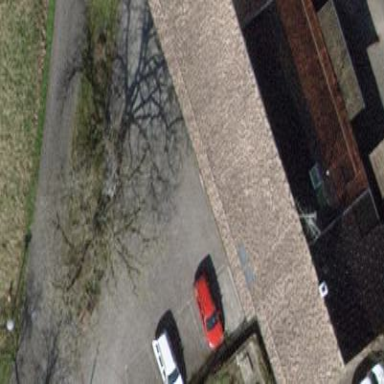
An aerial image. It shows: Building.